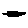
Label: car